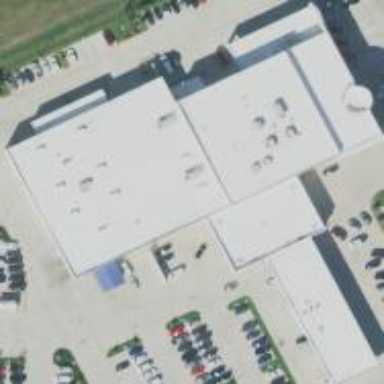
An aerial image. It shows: Building that houses car shop.